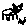
Label: cat